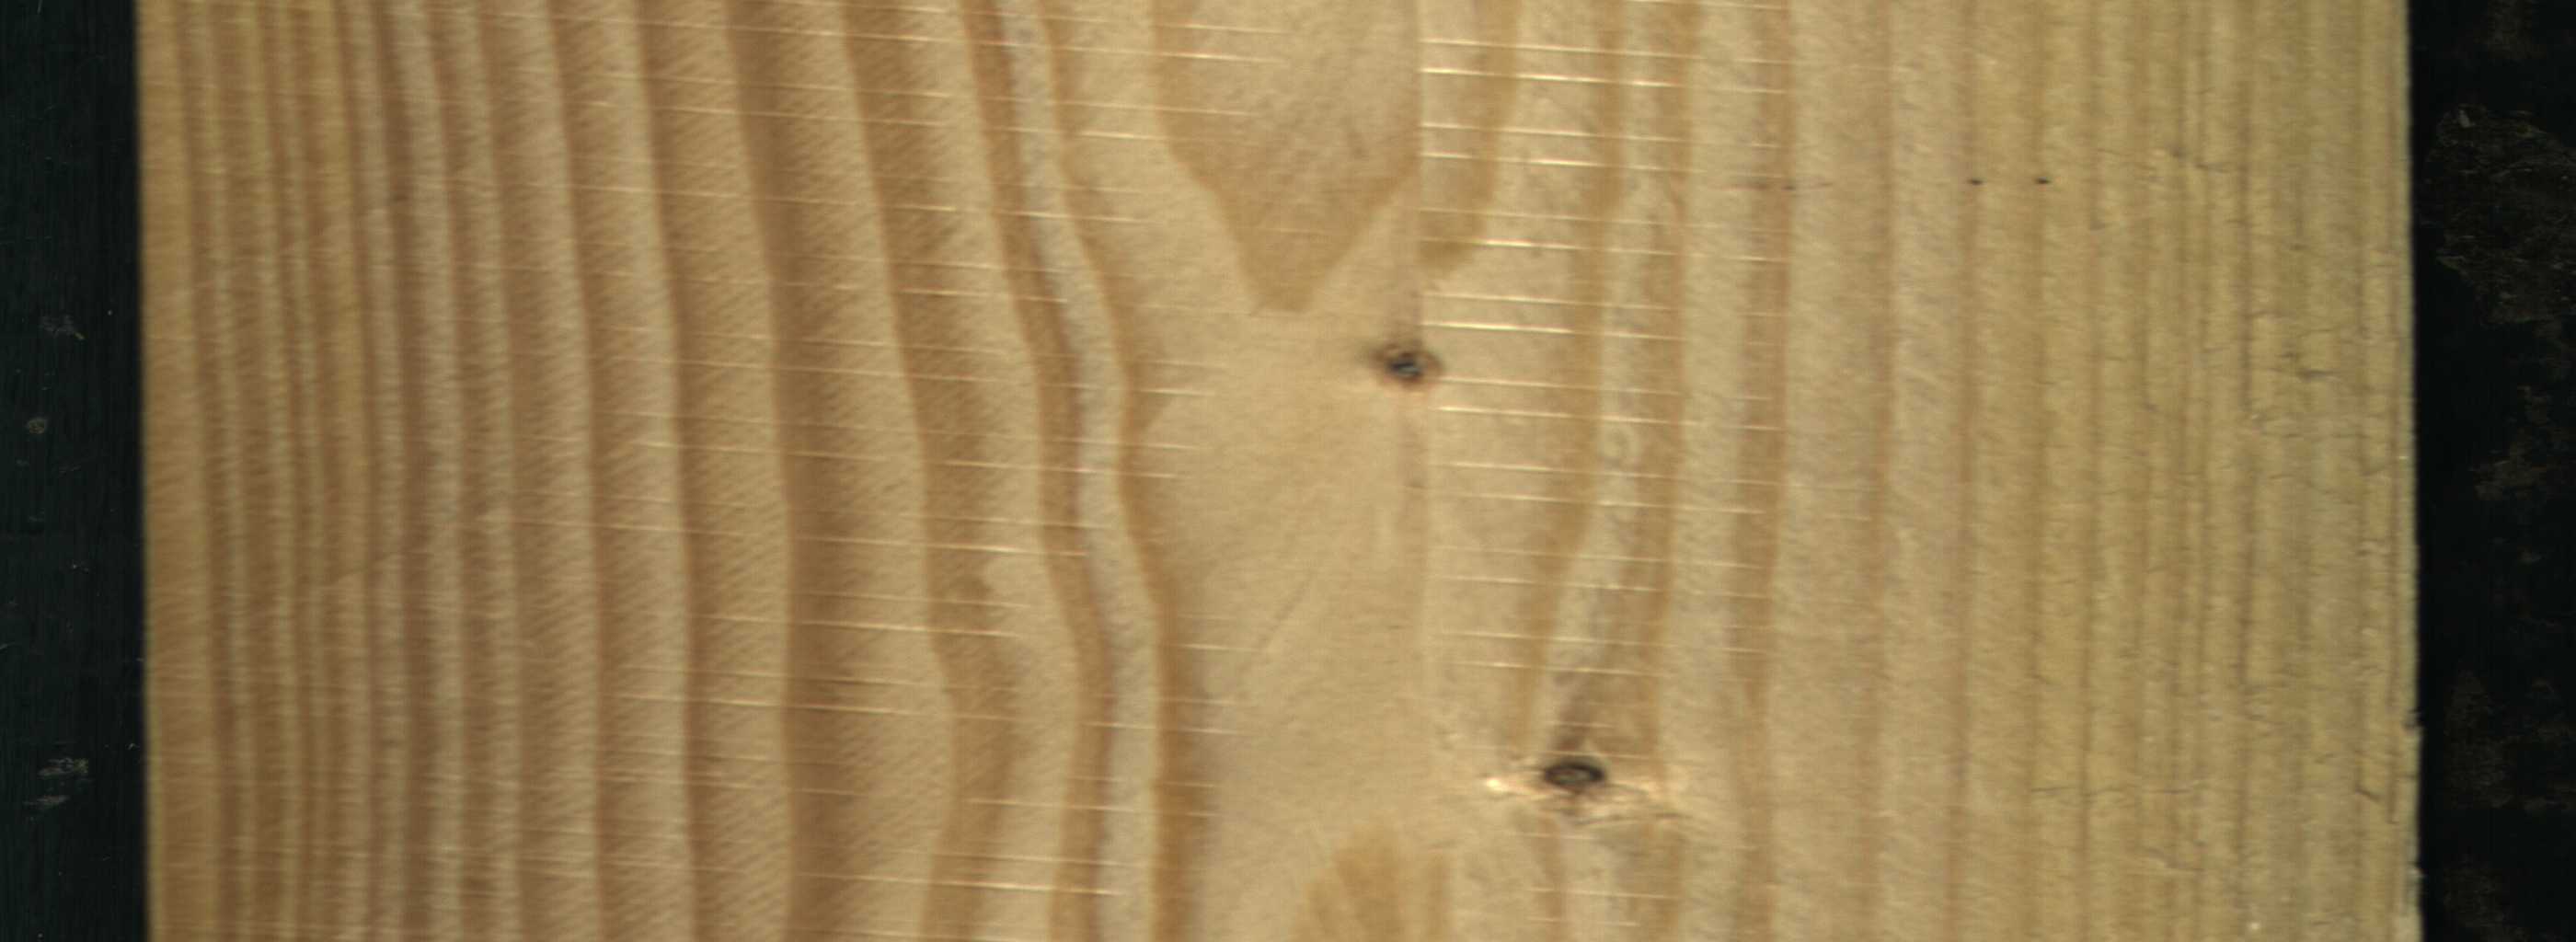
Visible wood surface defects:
Dead_Knot
Dead_Knot